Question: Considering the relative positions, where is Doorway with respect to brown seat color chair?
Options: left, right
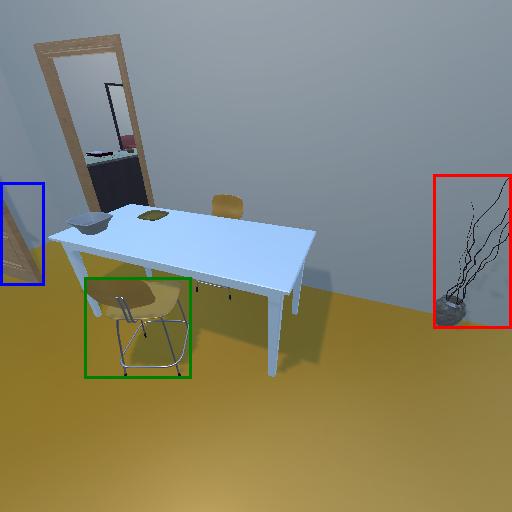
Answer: left